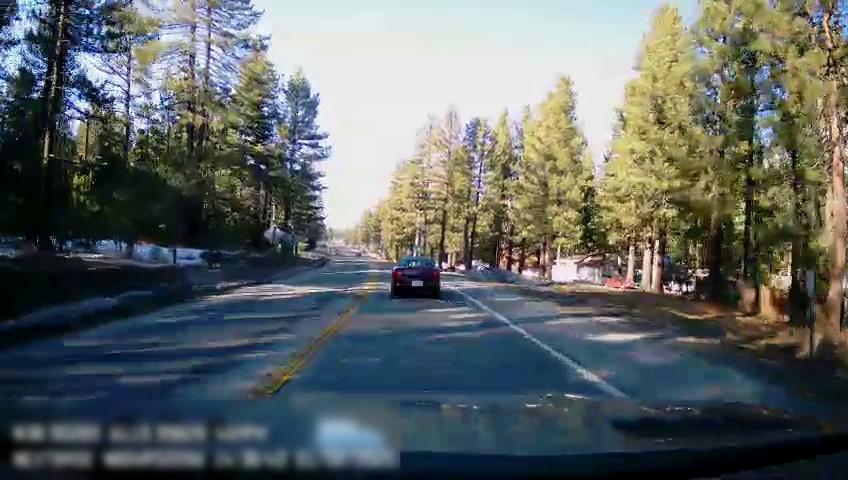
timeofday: Day
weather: Sunny
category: Drivable Space
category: Vehicles | Car
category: Lanes | Opposite Lane
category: Lanes | Current Lane
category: Lanes | Current Lane